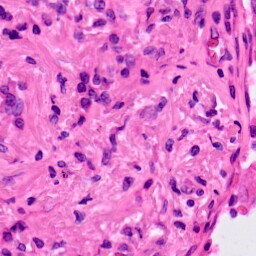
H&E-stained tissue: Lung